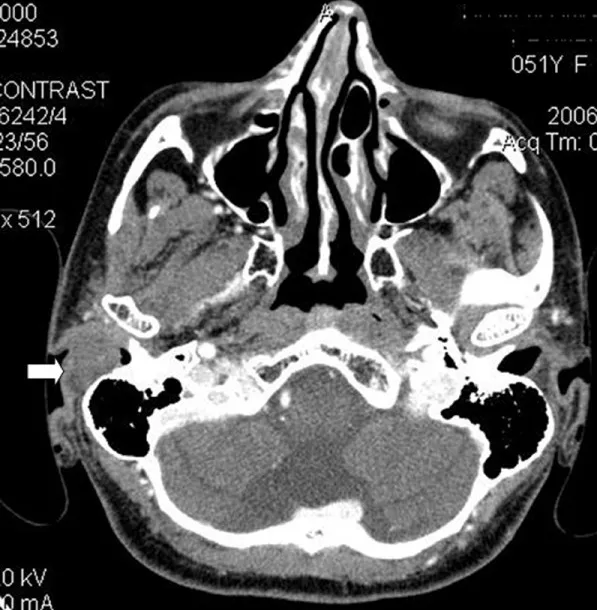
Contrast enhanced CT scan shows a soft tissue mass, 16 x 17 mm in size in the lateral part of the right external auditory canal posterior wall. Diagnosis was reported to be schwannoma by histologic examination.
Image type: radiology (ct)